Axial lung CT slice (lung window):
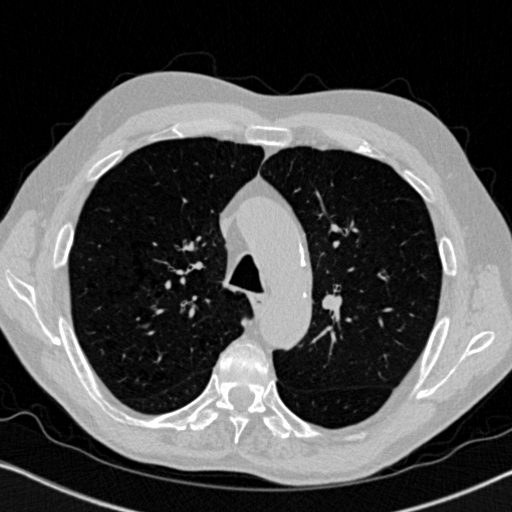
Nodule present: no